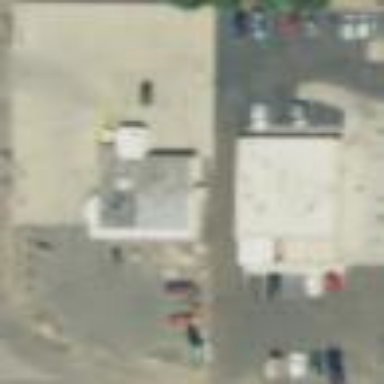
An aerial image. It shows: Parking area.